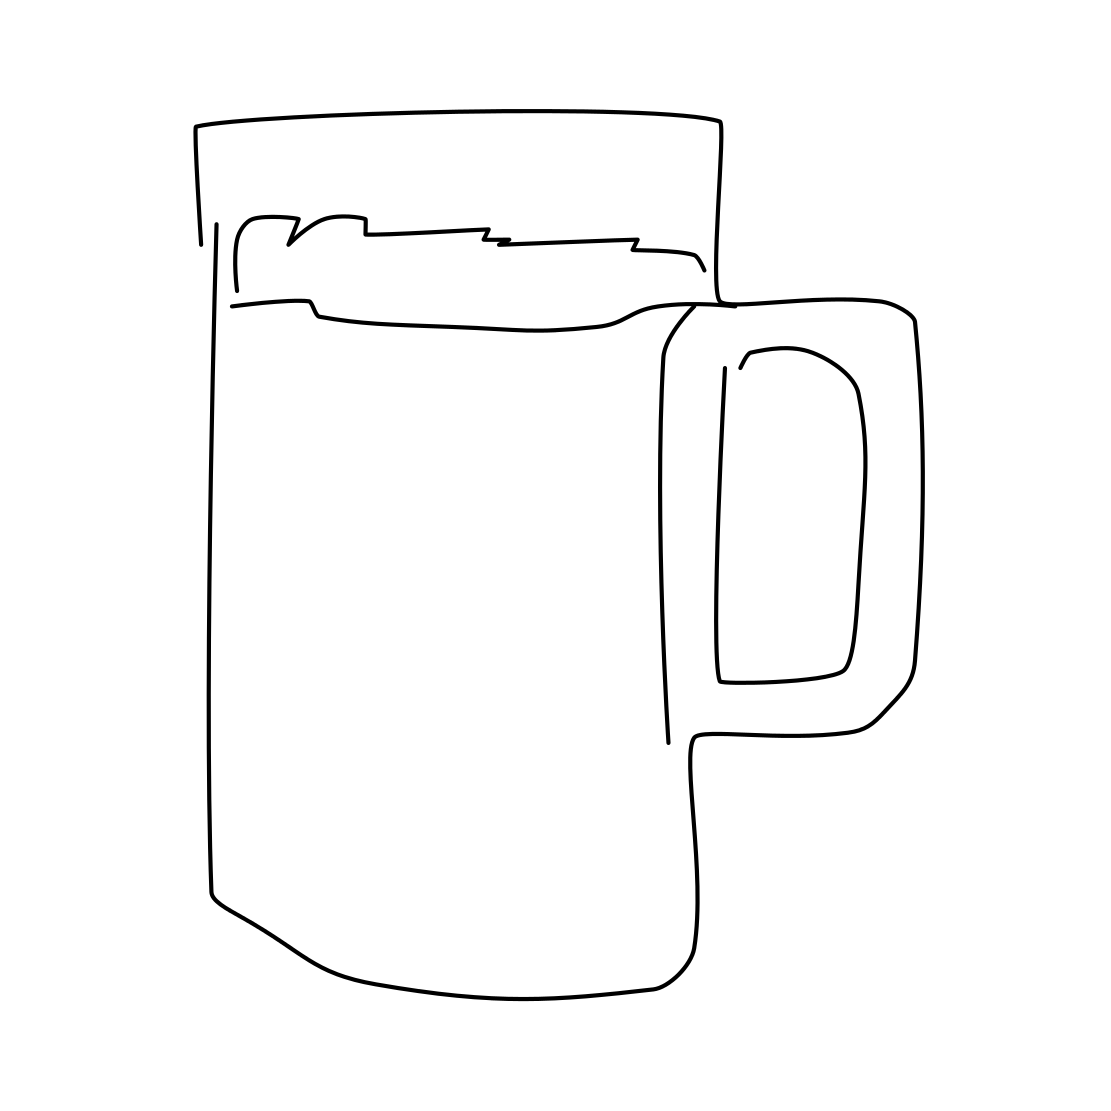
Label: beer-mug